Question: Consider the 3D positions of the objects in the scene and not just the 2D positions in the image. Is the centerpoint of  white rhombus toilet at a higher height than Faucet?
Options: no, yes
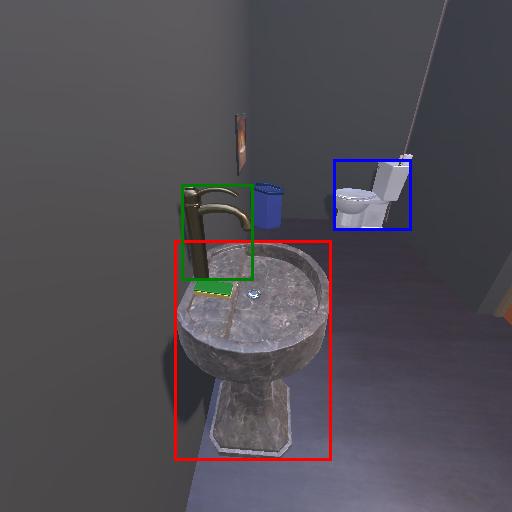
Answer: no